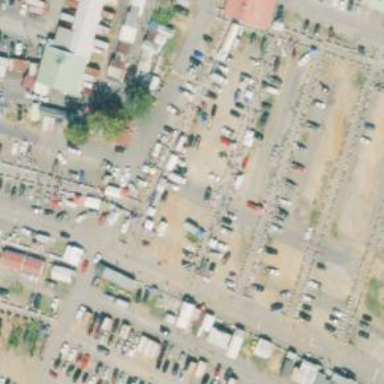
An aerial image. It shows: Marketplace.